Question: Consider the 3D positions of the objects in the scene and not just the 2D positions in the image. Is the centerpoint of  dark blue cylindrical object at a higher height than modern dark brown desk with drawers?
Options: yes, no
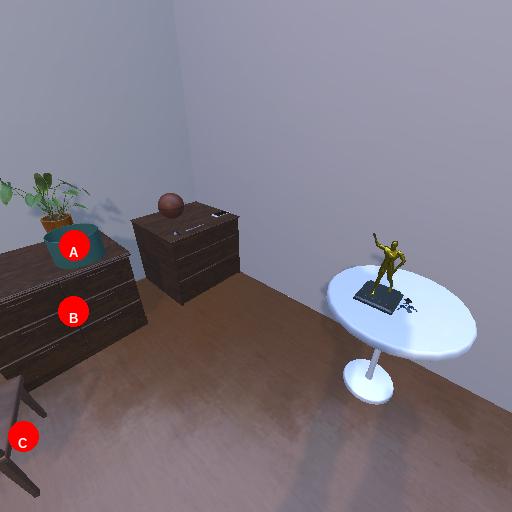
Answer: yes